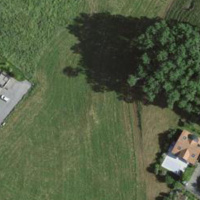
EUNIS habitat code: 44
Species observed at this site:
Fagus sylvatica